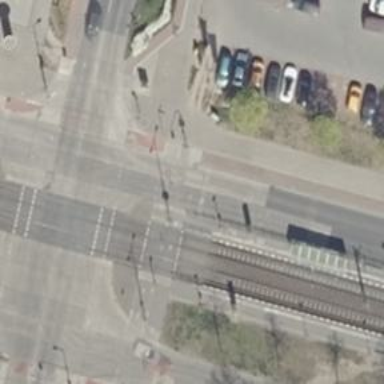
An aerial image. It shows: Road with traffic signals.